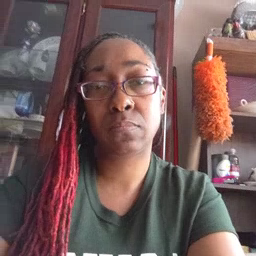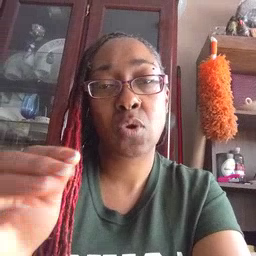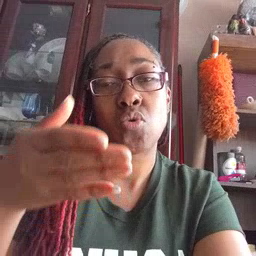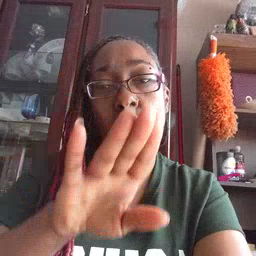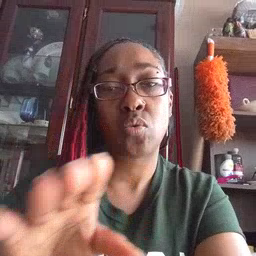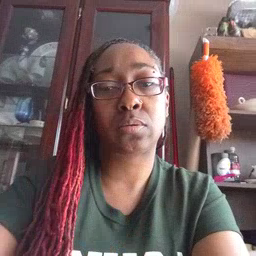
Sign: close